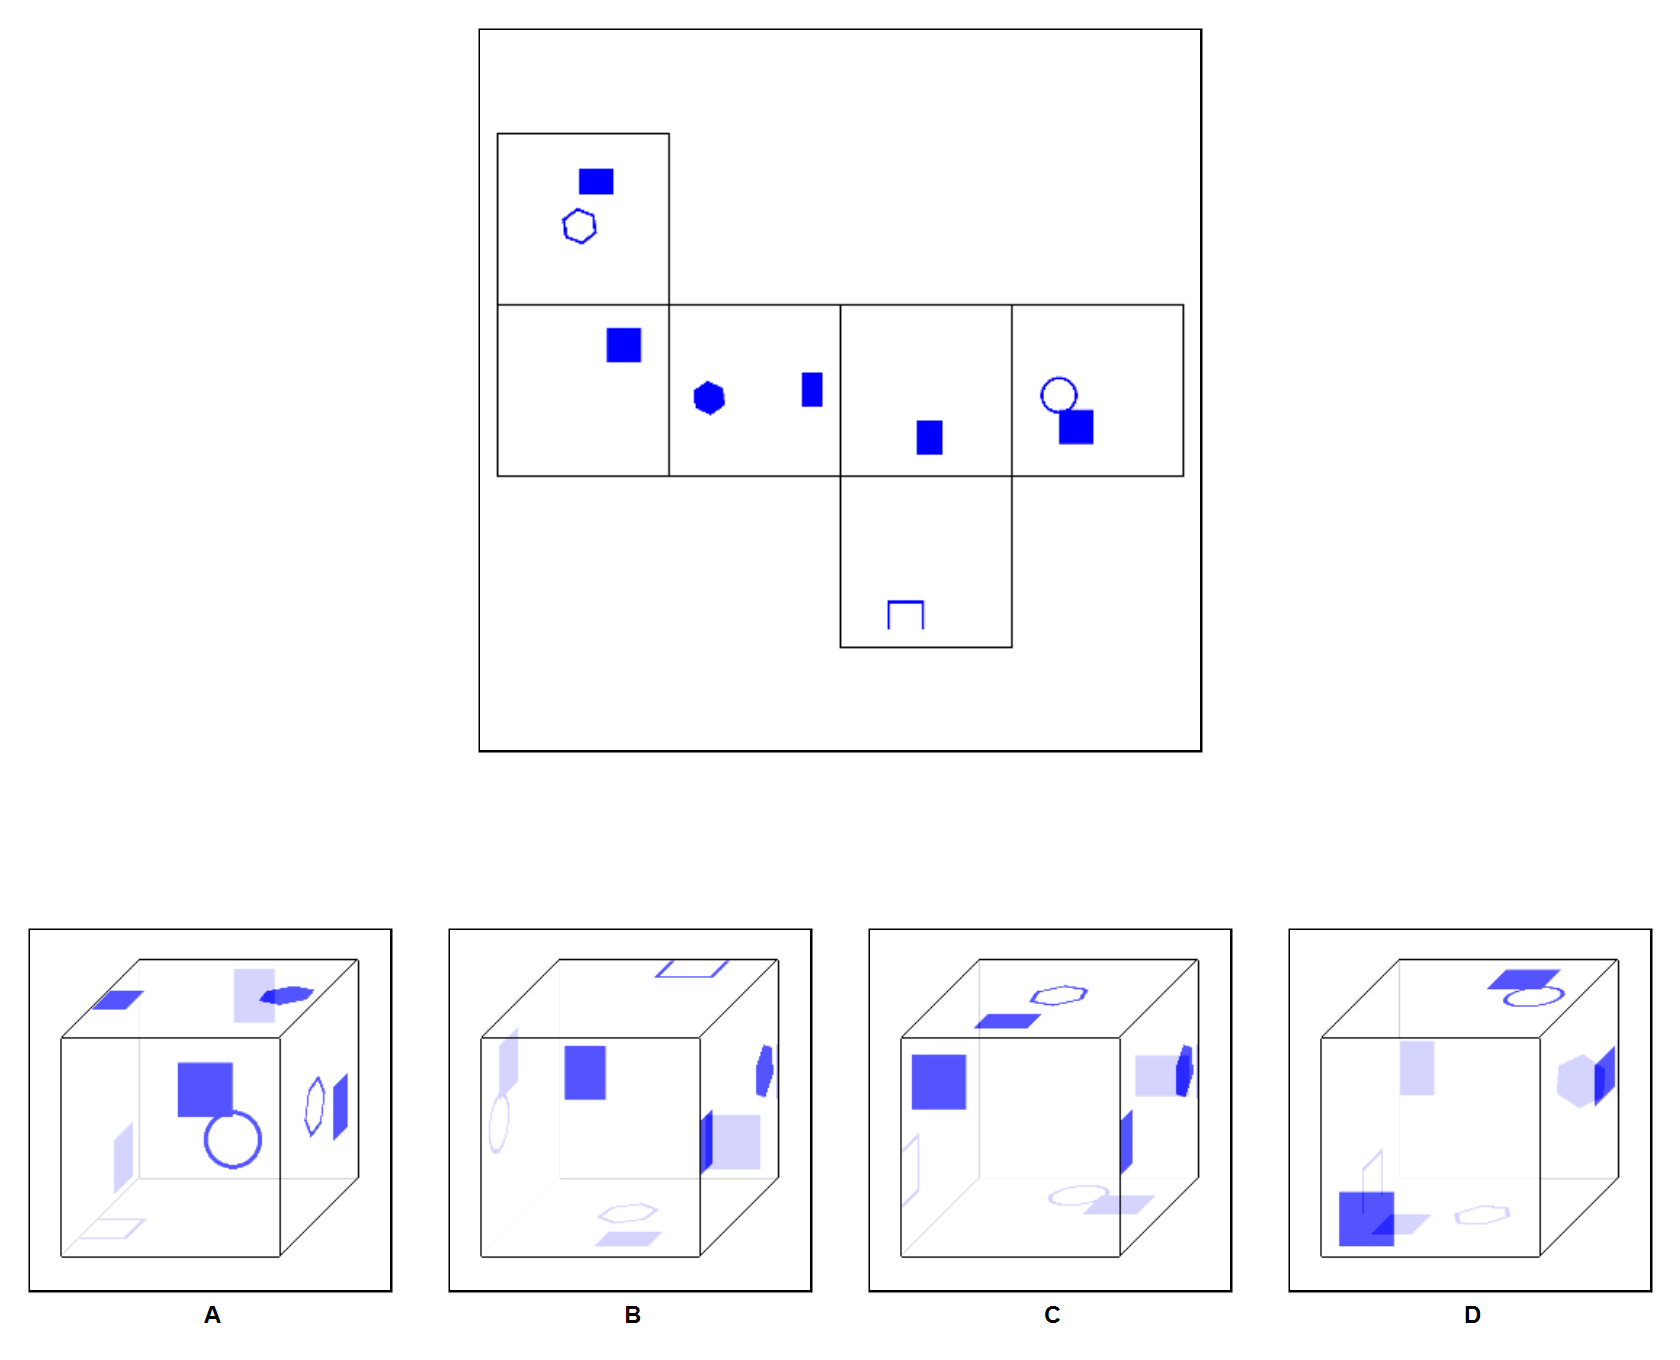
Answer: B